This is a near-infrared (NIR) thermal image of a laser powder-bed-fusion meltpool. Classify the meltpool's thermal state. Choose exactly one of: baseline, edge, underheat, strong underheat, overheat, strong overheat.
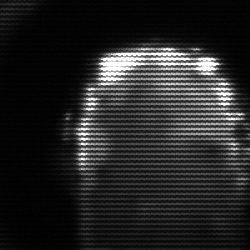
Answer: baseline